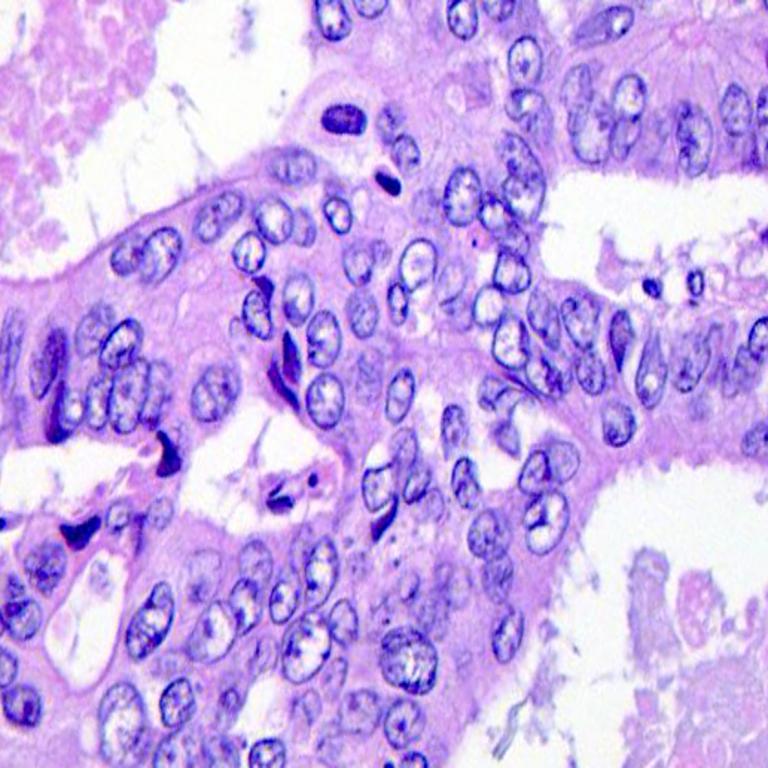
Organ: colon
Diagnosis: adenocarcinomas